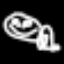
Label: frog